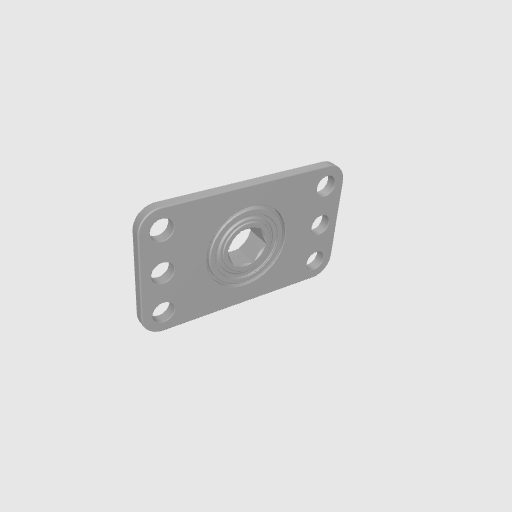
Part: FlatPillowBlock8RID